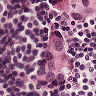
Metastatic tissue present: yes